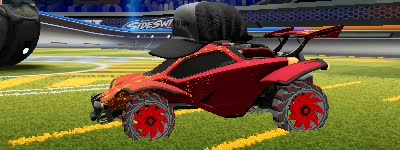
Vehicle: octane